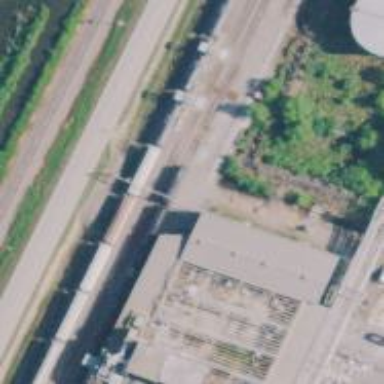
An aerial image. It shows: Railway yard.